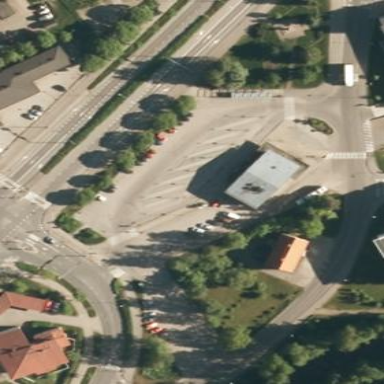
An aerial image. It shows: Parking lot with asphalt surface designed for park and ride facility.